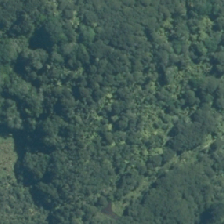
Land cover: manuka_kanuka